Question: How can I create a simple popup menu like Facebook's "hide story" popup using jquery? Is there a plugin that handles this functionality?
Here's an example:

I ended up adapting the following blog post to work: <URL>
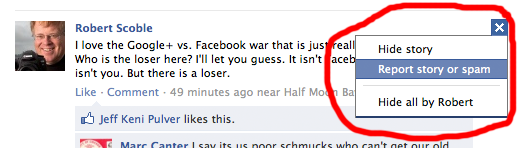
Answer: All CSS with relative and absolute positioning.
Example: <URL>
---
Here is one with a little javascript added on: <URL>